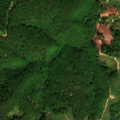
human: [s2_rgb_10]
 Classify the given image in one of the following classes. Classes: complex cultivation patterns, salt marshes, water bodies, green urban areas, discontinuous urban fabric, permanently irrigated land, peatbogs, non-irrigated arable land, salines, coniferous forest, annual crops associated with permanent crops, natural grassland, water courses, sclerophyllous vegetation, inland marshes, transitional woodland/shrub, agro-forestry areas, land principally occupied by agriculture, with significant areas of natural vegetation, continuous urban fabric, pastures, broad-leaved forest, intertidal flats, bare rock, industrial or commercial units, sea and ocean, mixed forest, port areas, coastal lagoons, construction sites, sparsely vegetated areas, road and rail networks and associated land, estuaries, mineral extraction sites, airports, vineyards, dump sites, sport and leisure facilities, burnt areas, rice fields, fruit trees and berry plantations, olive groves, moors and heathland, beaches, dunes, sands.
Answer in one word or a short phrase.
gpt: broad-leaved forest, transitional woodland/shrub